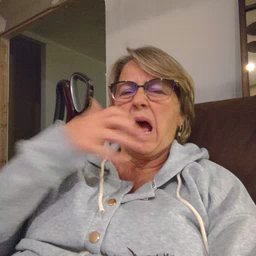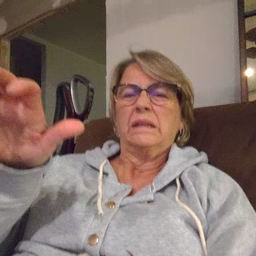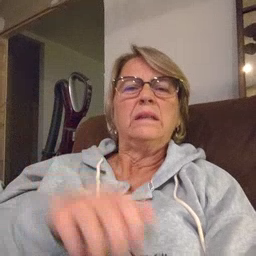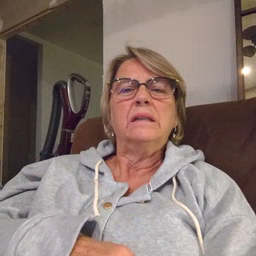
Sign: hot